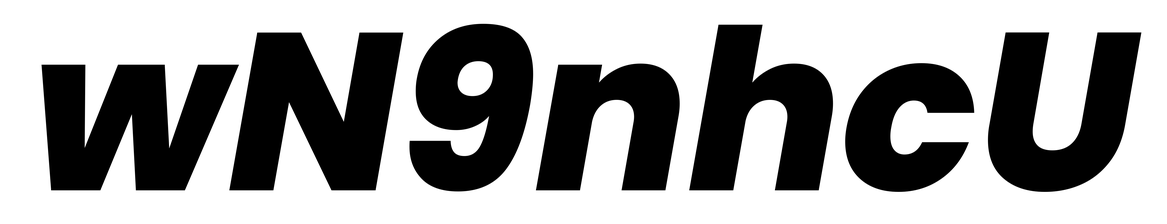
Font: Poppins-ExtraBoldItalic